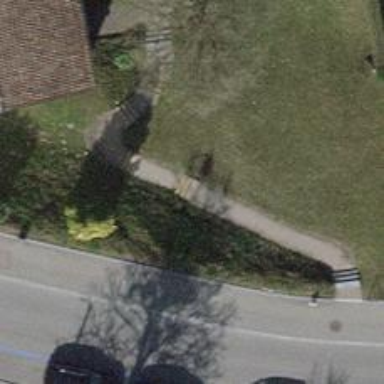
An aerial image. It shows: Steps made of paving stones.